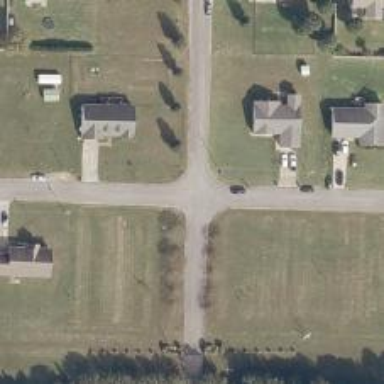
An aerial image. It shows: Residential road.